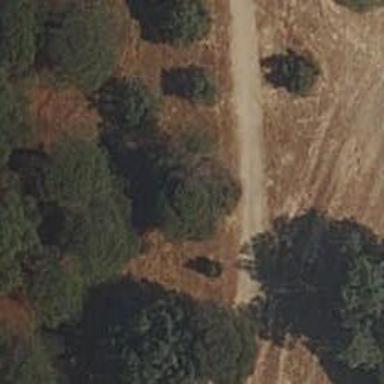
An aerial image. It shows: Dirt path with excellent trail visibility.